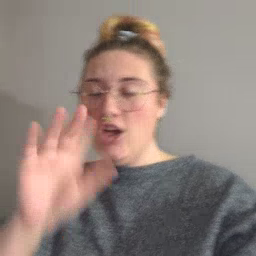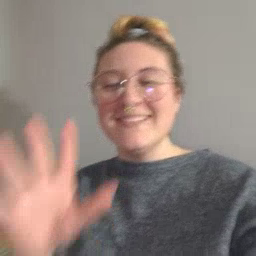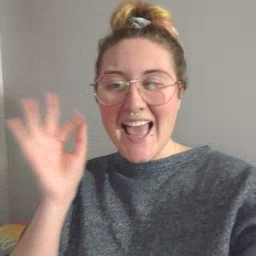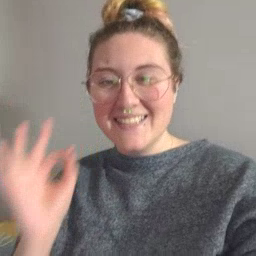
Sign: cat